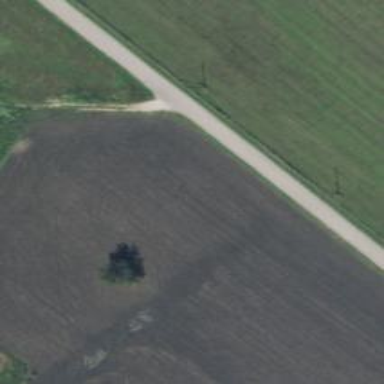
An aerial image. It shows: Unclassified road.